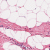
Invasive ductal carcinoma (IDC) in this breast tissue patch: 0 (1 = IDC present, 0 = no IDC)